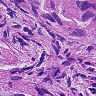
Metastatic tissue present: yes